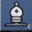
Piece: wB